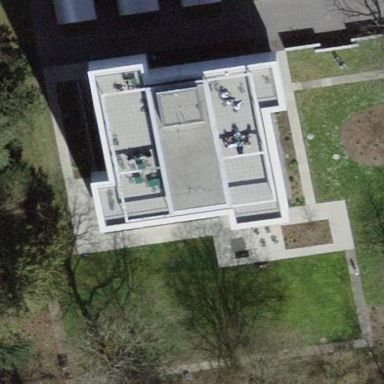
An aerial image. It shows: Hospital building.